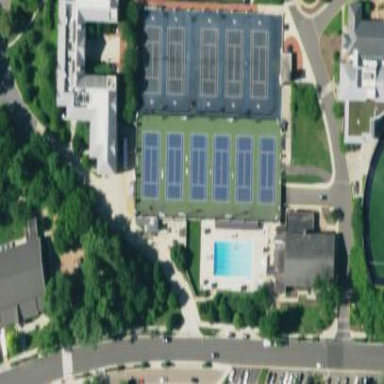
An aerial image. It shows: Sports centre with focus on tennis.